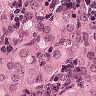
Metastatic tissue present: yes